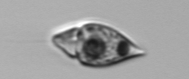
Label: Amphidinium